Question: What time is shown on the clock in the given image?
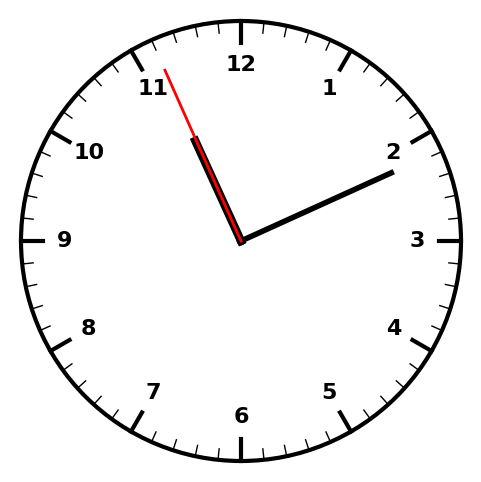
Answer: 11:10:56